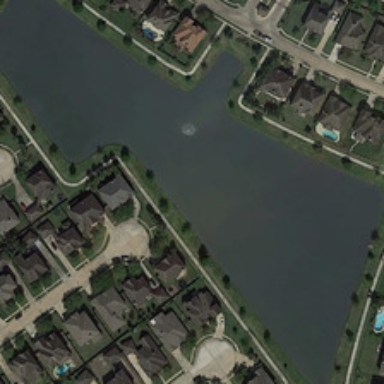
The polygonal pond is surrounded by tiny villas .